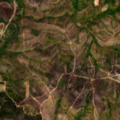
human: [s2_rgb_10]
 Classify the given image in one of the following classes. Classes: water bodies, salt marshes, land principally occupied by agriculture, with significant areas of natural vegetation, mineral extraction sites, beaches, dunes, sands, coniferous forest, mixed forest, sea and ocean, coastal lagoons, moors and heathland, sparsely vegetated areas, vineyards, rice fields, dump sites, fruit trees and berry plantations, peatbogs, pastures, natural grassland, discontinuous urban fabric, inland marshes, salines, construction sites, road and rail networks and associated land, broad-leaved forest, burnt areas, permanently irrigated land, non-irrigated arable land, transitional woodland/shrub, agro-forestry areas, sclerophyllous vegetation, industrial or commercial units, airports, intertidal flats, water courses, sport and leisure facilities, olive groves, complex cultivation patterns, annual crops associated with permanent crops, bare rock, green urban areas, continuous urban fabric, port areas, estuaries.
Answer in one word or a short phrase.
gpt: complex cultivation patterns, land principally occupied by agriculture, with significant areas of natural vegetation, broad-leaved forest, mixed forest, transitional woodland/shrub